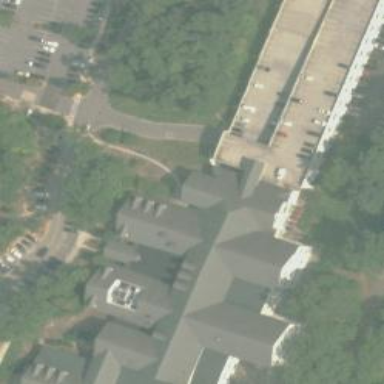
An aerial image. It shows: Commercial building.